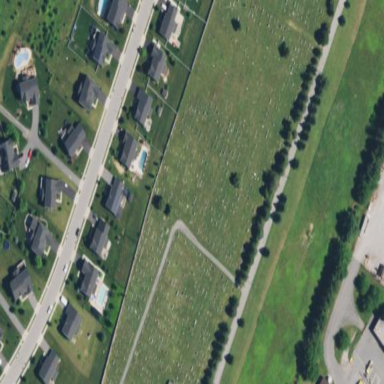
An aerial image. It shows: Cemetery.